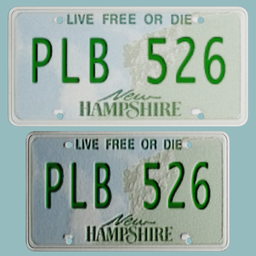
Label: mechanical